Aerial crown-view tile of a tropical tree (Barro Colorado Island, Panama), acquired 20241112:
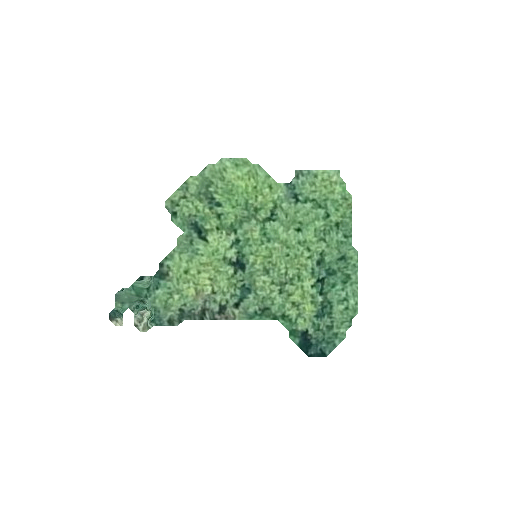
Species: Alseis blackiana
GBIF accepted scientific name: Alseis blackiana
Crown area: 48.252 m²